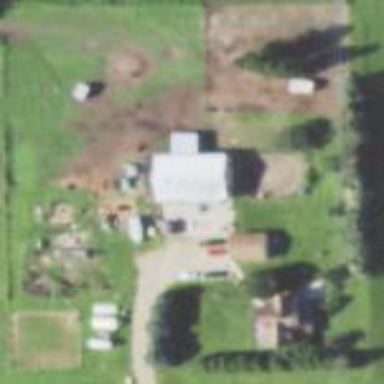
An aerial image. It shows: Farmyard area.